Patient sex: M
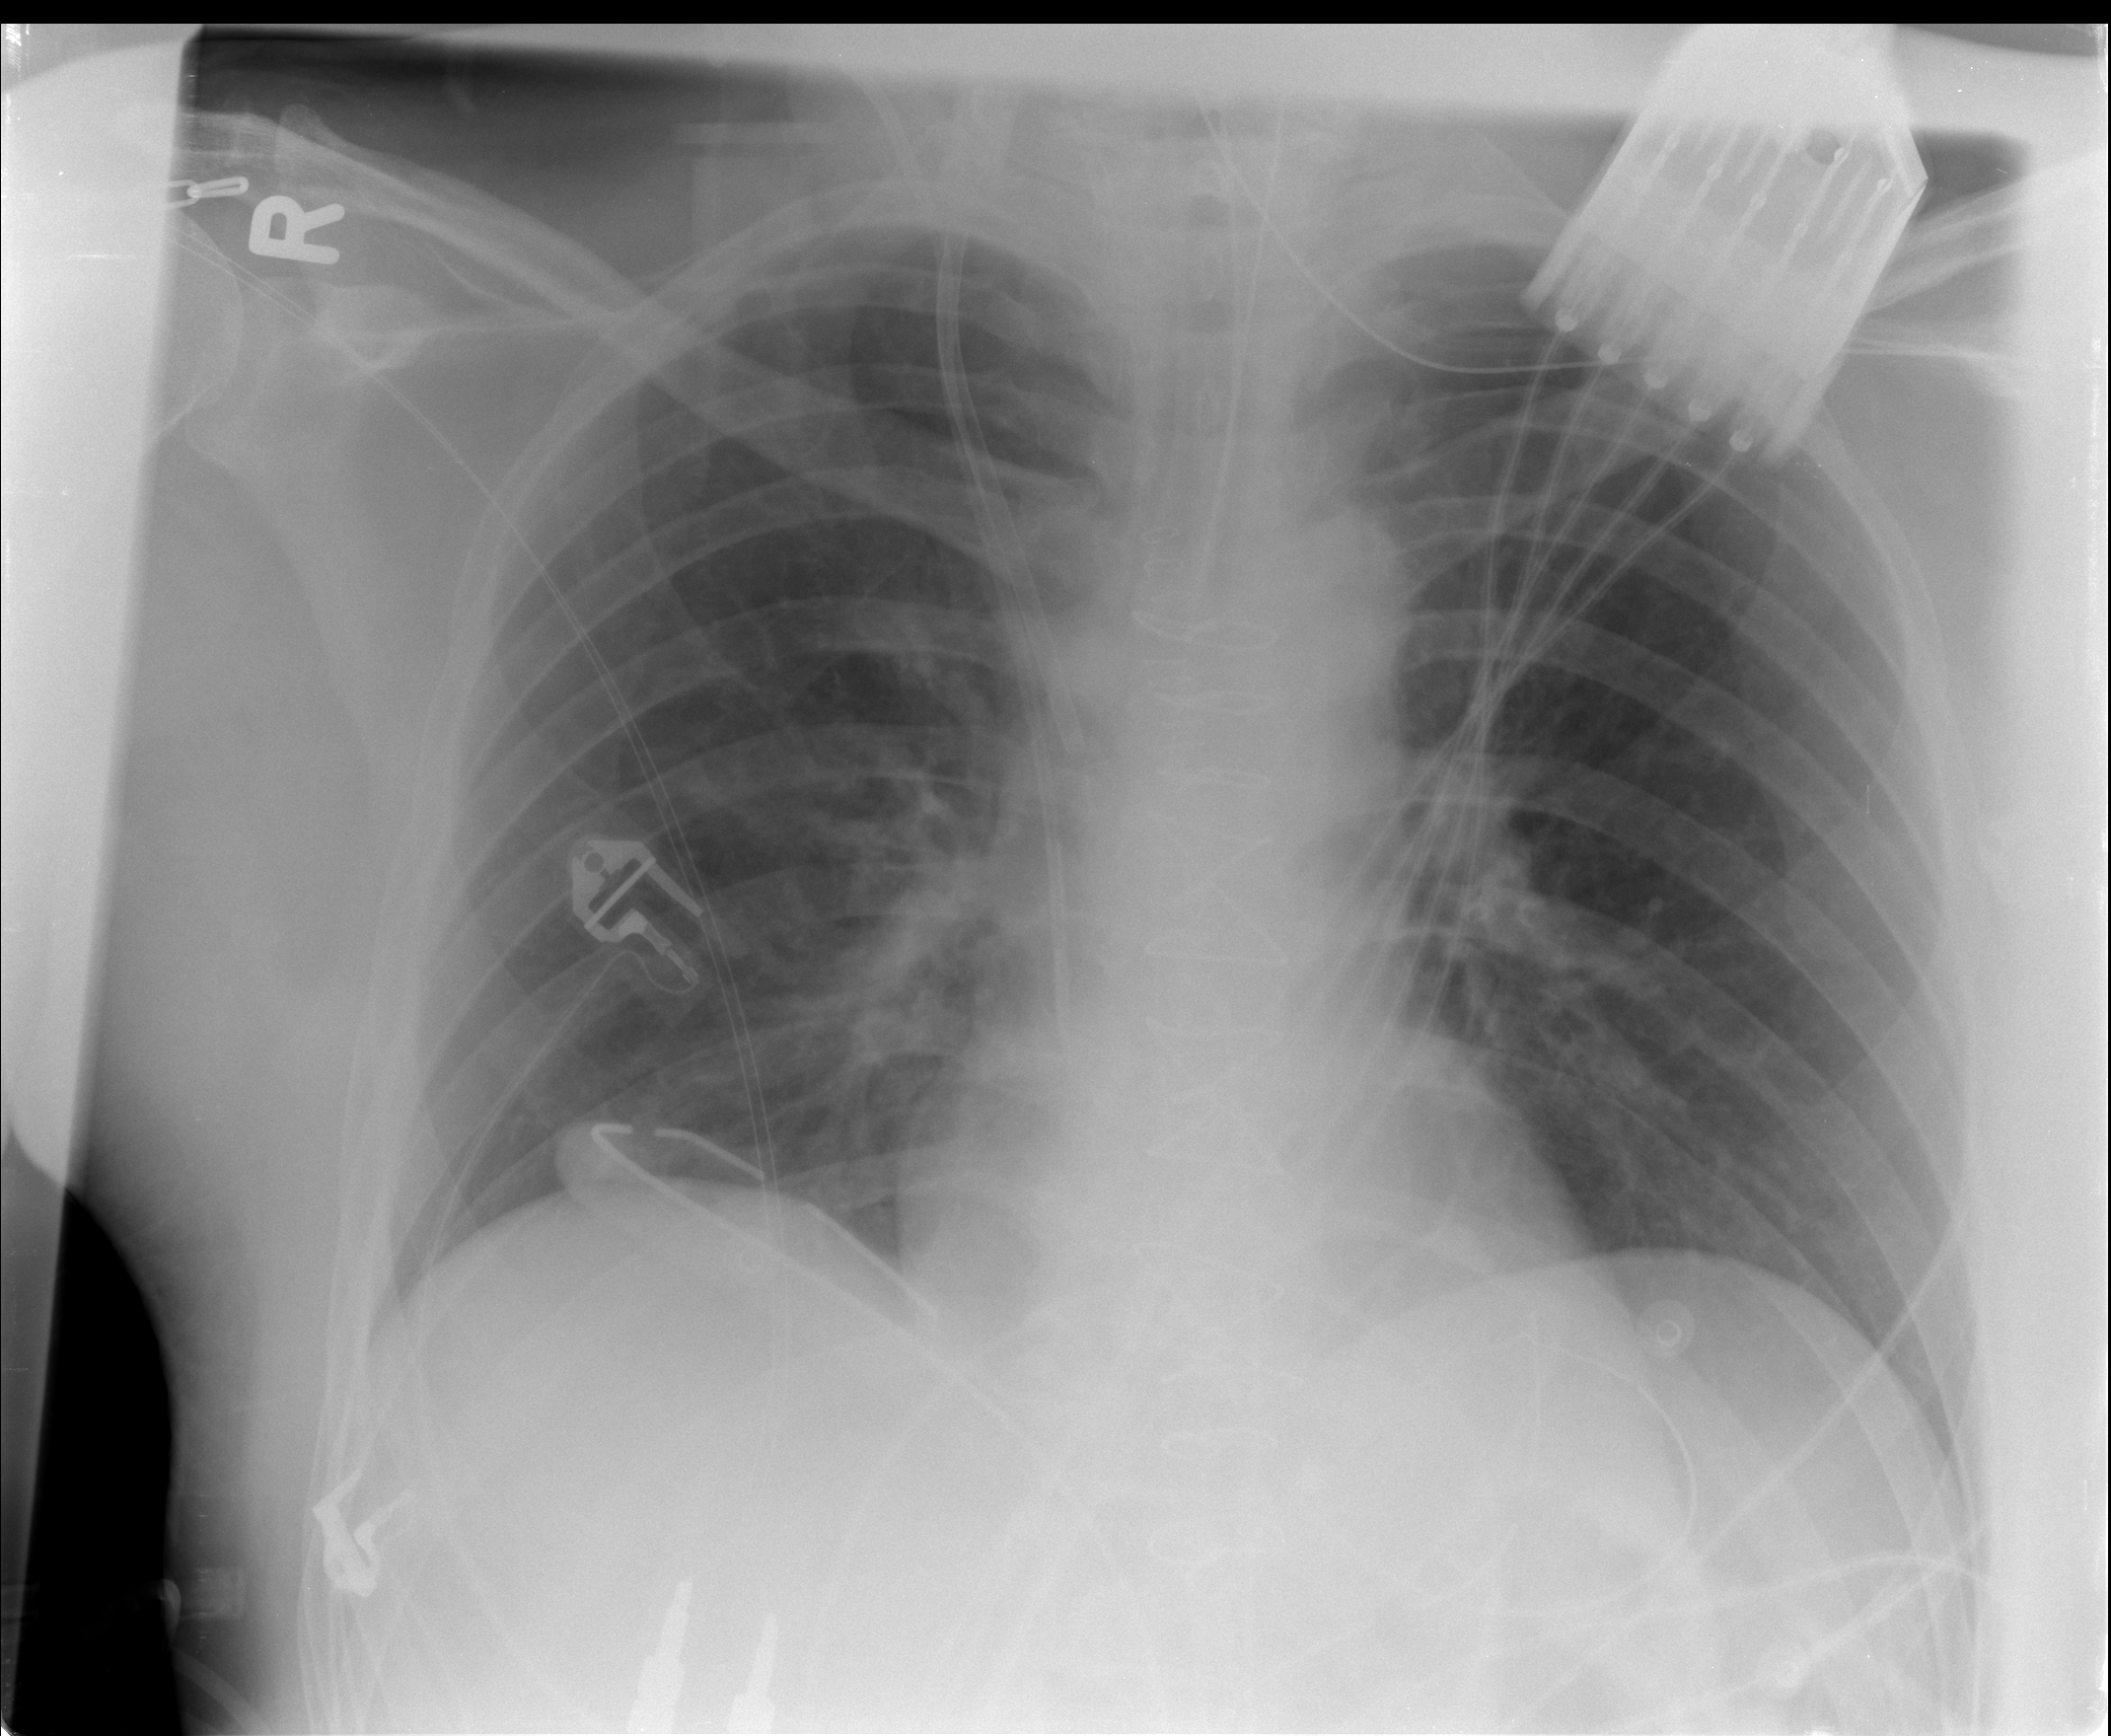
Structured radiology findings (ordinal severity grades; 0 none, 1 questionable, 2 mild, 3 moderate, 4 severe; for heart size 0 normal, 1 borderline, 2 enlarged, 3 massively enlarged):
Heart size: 0
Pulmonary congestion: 0
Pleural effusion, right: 0
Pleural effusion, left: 0
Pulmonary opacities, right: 0
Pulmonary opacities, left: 0
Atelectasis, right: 2
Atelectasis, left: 0